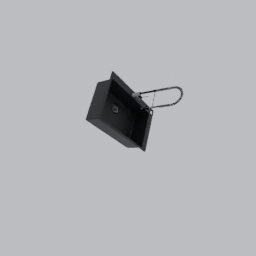
Label: appliances